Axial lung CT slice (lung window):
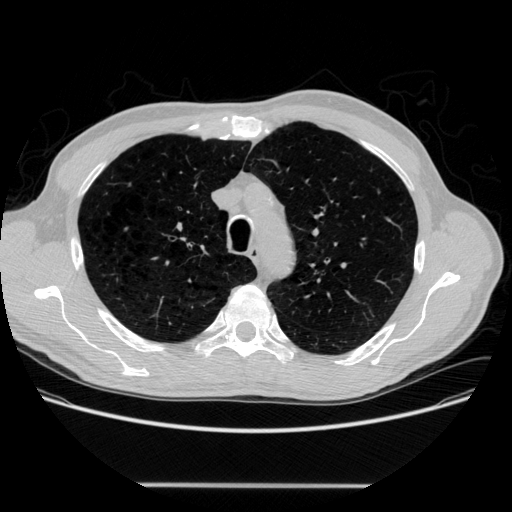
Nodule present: no